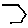
Label: hexagon